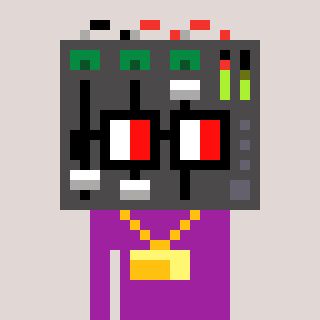
a pixel art character with square glasses with black frames and red eyes, a mixer-shaped head and a magenta-colored body on a warm background